Field crop: maize
Growth stage: 1
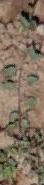
Species: convolvulus